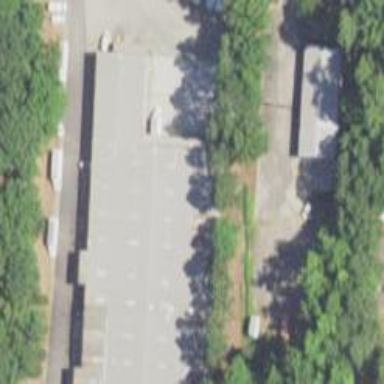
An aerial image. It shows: Commercial building.